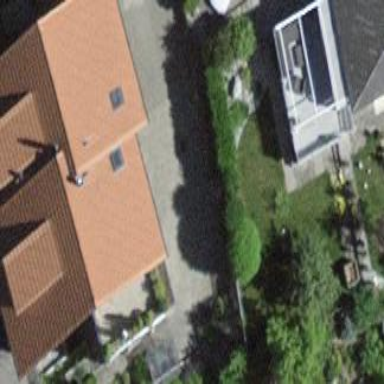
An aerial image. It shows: Residential building.